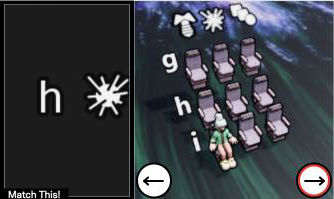
Task: seats
Answer: no